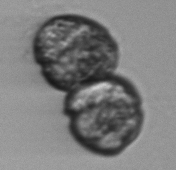
Label: Margalefidinium